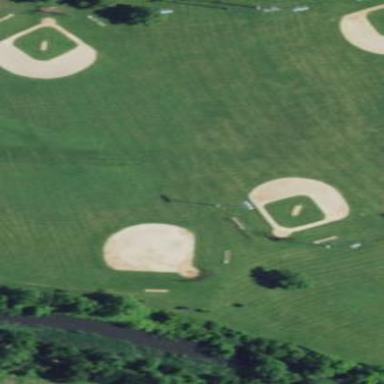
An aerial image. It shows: Baseball pitch for leisure land.